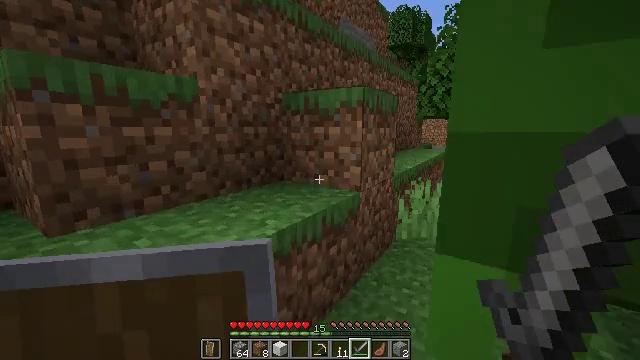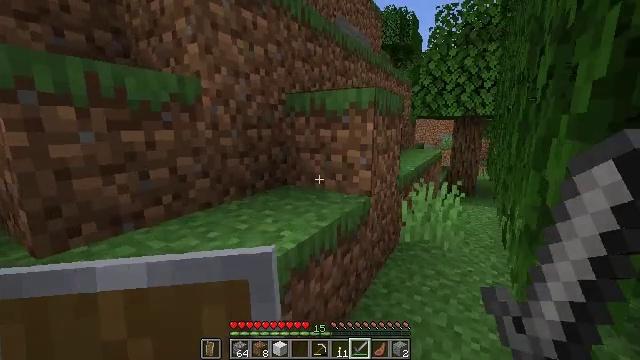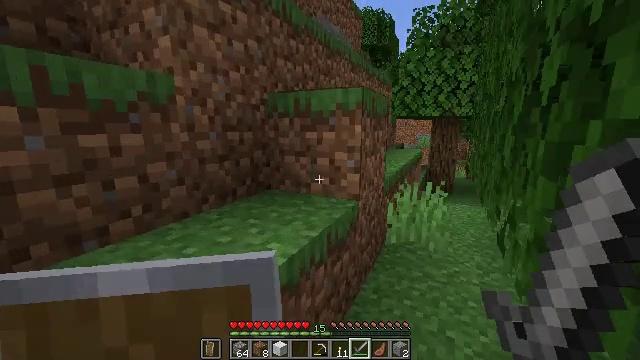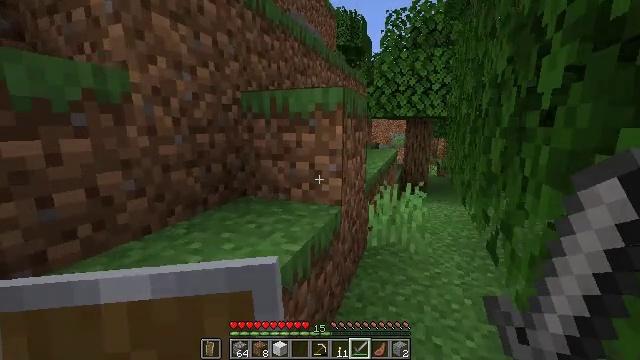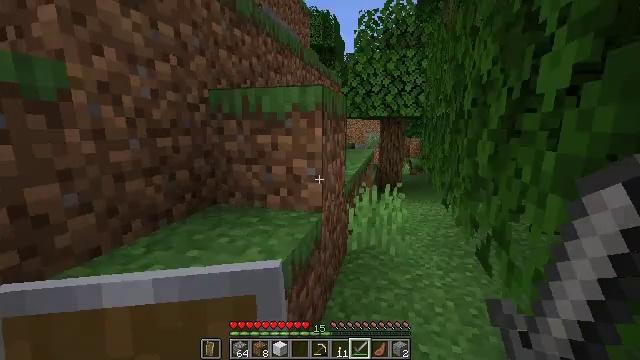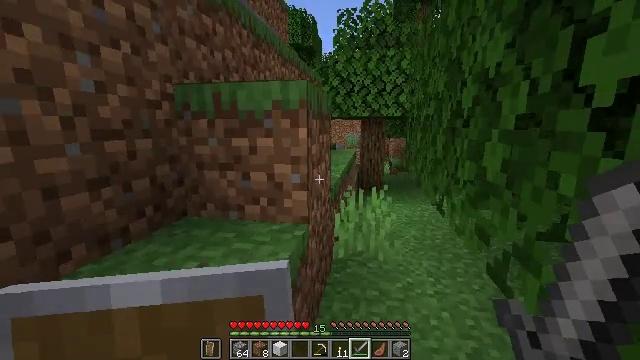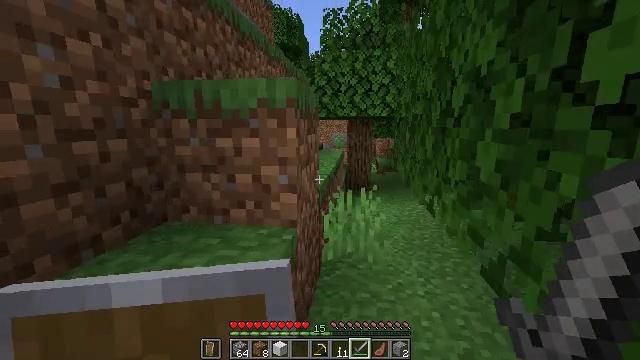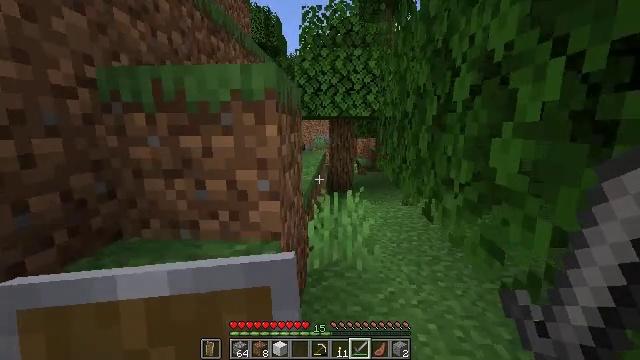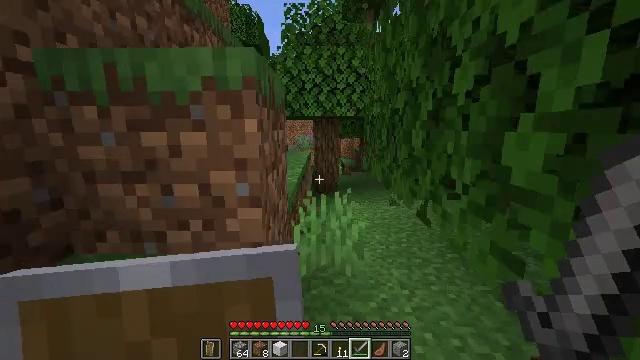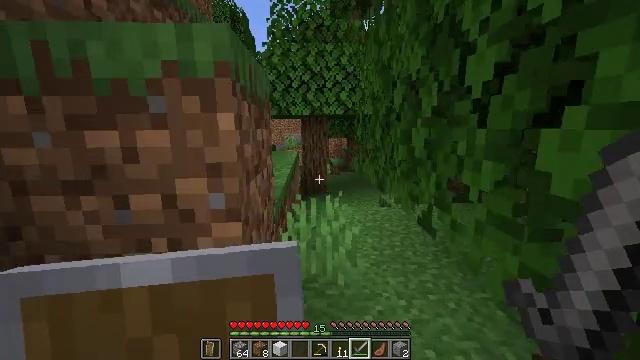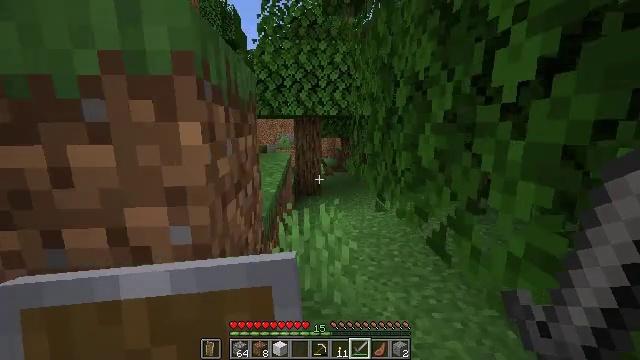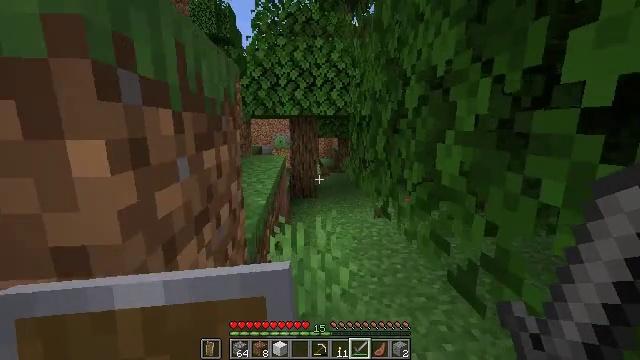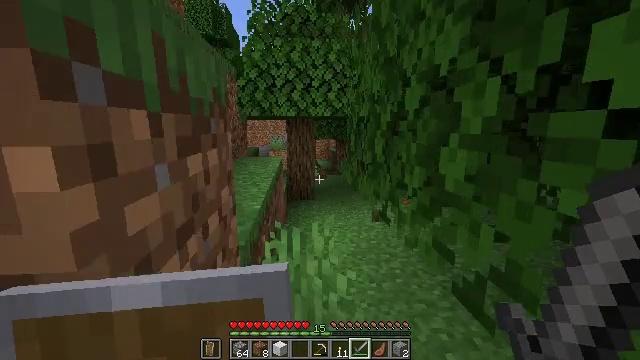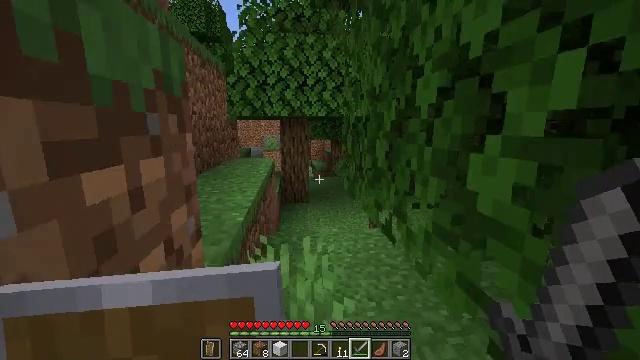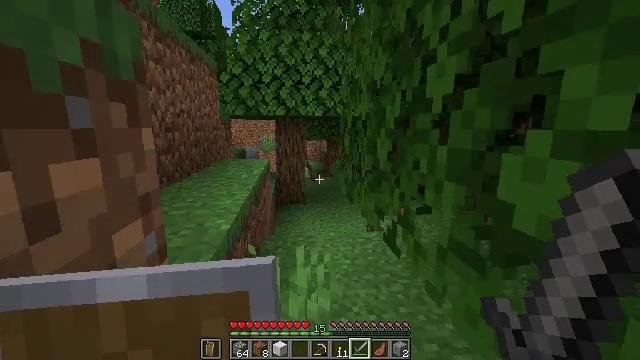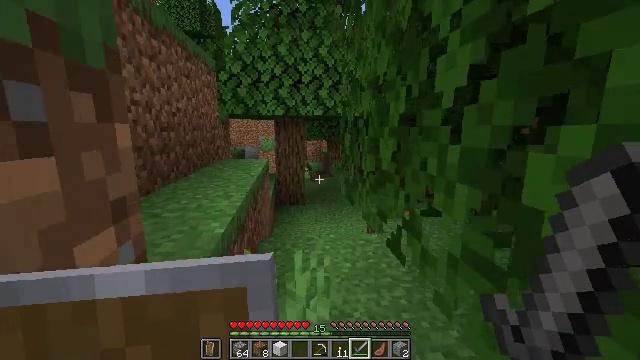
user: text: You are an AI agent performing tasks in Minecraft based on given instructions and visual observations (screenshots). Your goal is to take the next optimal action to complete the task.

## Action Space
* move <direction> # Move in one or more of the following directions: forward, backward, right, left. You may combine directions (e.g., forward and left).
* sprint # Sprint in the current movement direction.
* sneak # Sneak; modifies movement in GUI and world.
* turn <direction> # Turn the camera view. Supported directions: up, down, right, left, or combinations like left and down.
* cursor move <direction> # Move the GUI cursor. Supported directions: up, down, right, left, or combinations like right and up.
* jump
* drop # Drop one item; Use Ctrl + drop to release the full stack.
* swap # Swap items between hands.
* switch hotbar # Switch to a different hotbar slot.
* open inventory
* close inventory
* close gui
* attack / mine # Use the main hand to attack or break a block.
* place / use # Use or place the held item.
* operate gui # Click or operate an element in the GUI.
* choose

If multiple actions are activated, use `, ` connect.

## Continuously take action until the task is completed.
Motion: motion action
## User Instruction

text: Catch and kill the tropical fish.
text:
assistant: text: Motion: move forward, turn right
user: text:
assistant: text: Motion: move forward, turn right
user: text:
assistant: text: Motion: move forward, turn right
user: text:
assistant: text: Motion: move forward, turn right
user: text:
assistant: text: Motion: move forward, turn right
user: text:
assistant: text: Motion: move forward, turn right
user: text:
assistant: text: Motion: move forward, turn right
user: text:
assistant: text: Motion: move forward, turn right
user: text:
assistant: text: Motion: move forward, turn right
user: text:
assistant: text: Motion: move forward, turn right
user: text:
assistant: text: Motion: move forward
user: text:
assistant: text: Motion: move forward
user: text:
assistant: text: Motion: move forward, turn right
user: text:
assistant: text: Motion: move forward
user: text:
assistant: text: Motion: move forward
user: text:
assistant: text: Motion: move forward
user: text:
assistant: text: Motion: move forward
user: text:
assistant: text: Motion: move forward
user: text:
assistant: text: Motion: move forward
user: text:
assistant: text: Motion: move forward
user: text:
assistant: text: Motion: move forward, turn left
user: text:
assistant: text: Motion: move forward, turn left
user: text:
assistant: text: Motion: move forward, turn left and down
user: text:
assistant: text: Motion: move forward, turn left and down
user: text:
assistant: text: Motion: move forward, turn left
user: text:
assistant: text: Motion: move forward
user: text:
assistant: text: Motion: move forward
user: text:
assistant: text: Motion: move forward
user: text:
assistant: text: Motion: move forward
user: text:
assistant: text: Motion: move forward, turn right